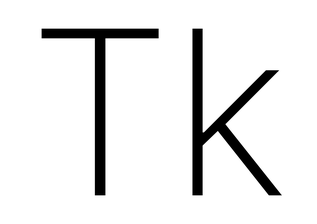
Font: Inter_ExtraLight